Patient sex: M
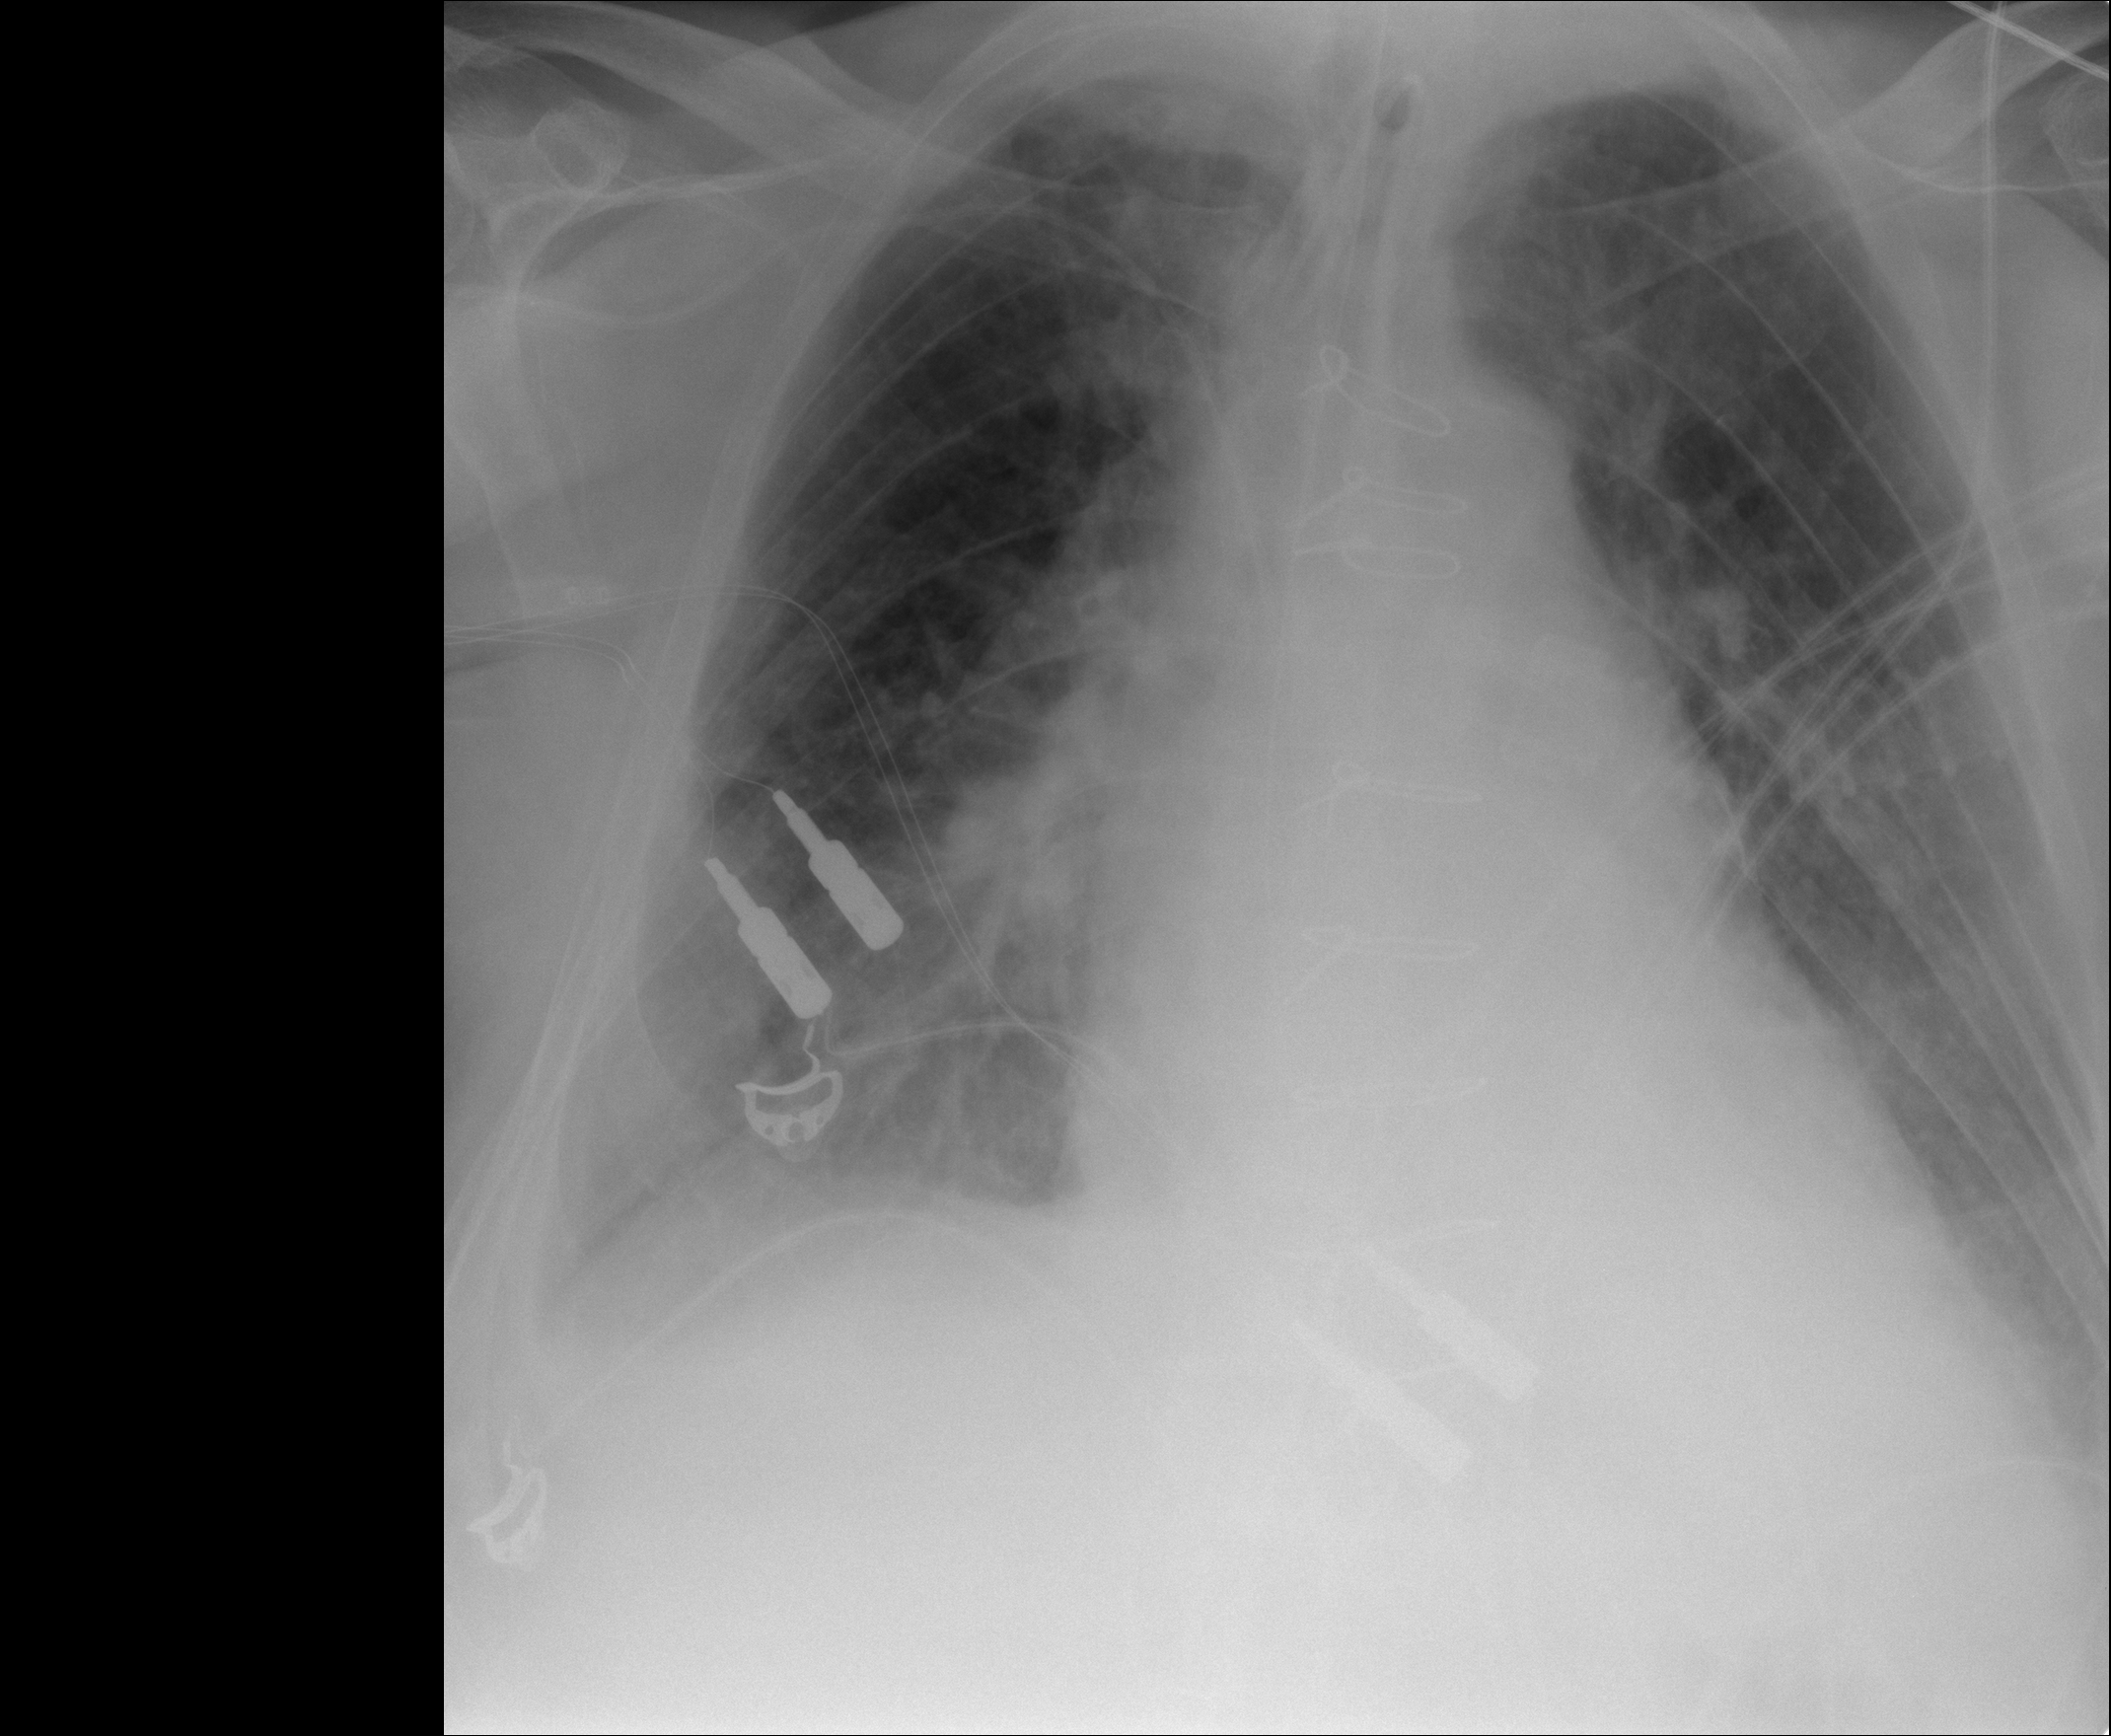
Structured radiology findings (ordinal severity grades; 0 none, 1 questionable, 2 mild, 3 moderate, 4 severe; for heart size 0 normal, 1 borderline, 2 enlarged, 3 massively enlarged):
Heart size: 2
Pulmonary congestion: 2
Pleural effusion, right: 2
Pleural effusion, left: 2
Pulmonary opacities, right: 2
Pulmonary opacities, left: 2
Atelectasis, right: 2
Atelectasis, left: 3